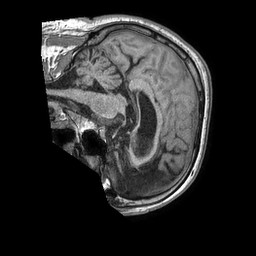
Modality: T1w
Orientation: sagittal
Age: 77
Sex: male
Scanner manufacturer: philips
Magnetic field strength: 1.5 T
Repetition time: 0.007776 s
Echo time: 0.00355 s